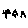
Label: tree